Question: I'm developing an application in which I'm parsing 'JSON' data and fixing the result in the listview. In 'JSON' response I'm getting the following response:
'''
{
"searchdata": {
"webresult": [
{
"title": "<b>Android</b>",
"desc": "Discover a new flavor of Jelly Bean <b>Android</b> 4.2 introduces a completely new camera experience, a new form of typing that helps you power ...",
"link": "http://www.android.com/"
},
{
"title": "<b>Android</b> (operating system) - Wikipedia, the free encyclopedia",
"desc": "<b>Android</b> is a Linux -based operating system designed primarily for touchscreen mobile devices such as smartphones and tablet computers. Initially developed by <b>Android</b> ...",
"link": "http://en.wikipedia.org/wiki/Android_(mobile_phone_platform)"
}
]
}
'''
}
In 'title' as you can see tags are coming. I want to make it bold.
Here is what I'm doing for fixing those response in the listview.
'''
try {
HttpClient hClient = new DefaultHttpClient();
HttpGet hGet = new HttpGet("MY API");
ResponseHandler<String> rHandler = new BasicResponseHandler();
data = hClient.execute(hGet, rHandler);
JSONObject rootObj = new JSONObject(data);
JSONObject jSearchData = rootObj.getJSONObject("searchdata");
JSONArray jsonArray = jSearchData.getJSONArray("webresult");
for (int i = 0; i < jsonArray.length(); i++) {
JSONObject objJson = jsonArray.getJSONObject(i);
String title = objJson.getString("title");
String desc = objJson.getString("desc");
String link = objJson.getString("link");
HashMap<String, String> map = new HashMap<String, String>();
map.put("title", title);
map.put("description", desc);
map.put("link", link);
searchList.add(map);
}
} catch (Exception e) {
System.out.println("Exception: " + e);
}
'''
By the above code I'm getting the response and storing them into 'Hashmap'. After that I'm using custom layout for displaying the content. Following code helps me getting the values fixed in the layout.
'''
ListAdapter adapter = new SimpleAdapter(getApplicationContext(),
searchList, R.layout.list_row, new String[] { "title","description", "link" }, new int[] { R.id.title,R.id.desc, R.id.url });
setListAdapter(adapter);
'''
Here, is what it looks like when all things go well.

As you can see the 'html' tags are coming. Can please anyone suggest how to make the text bold inside the 'html' bold tags?
Any help will be appreciated for this.
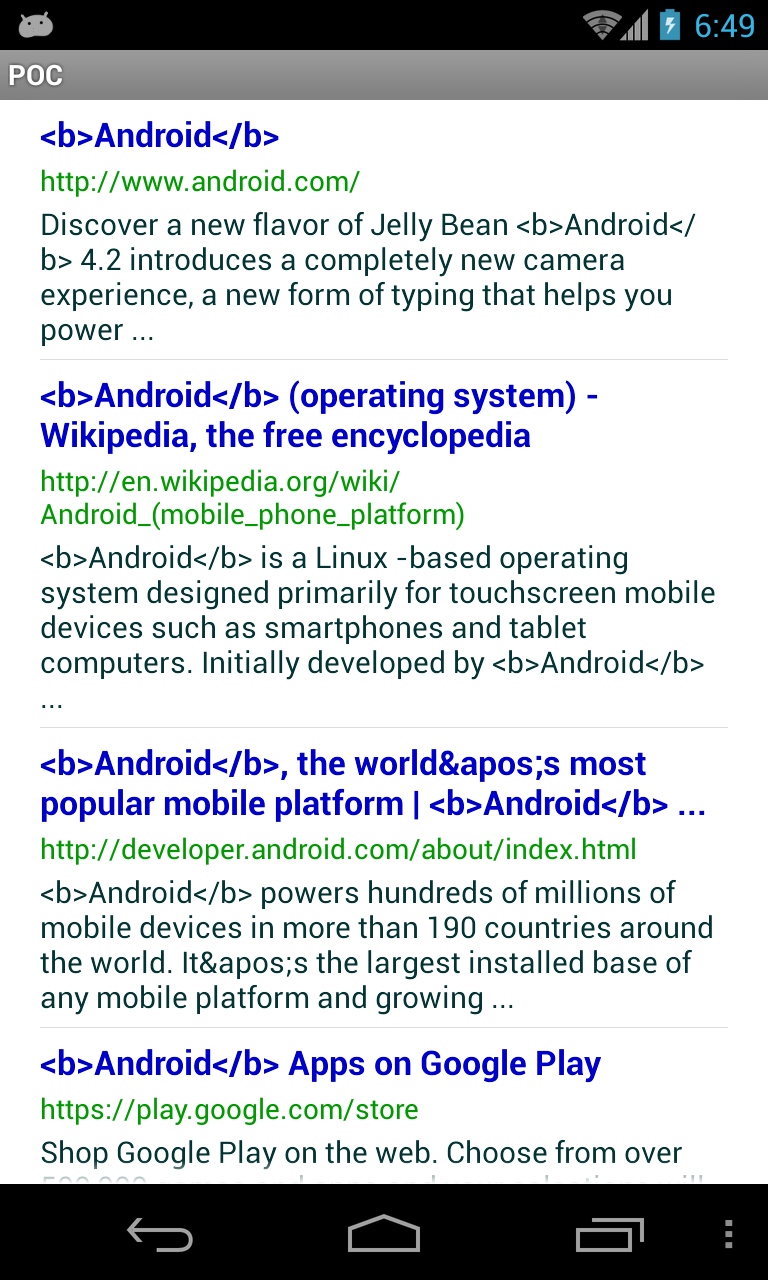
Answer: You can use <URL> and set a 'html' value to the 'TextView' instead of plain text.
'''
SimpleAdapter adapter = new SimpleAdapter(getApplicationContext(), searchList, R.layout.list_row, new String[] { "title","description", "link" }, new int[] { R.id.title,R.id.desc, R.id.url });
SimpleAdapter.ViewBinder binder = new SimpleAdapter.ViewBinder() {
@Override
public boolean setViewValue(View view, Object object, String value) {
if (view instanceof TextView) {
((TextView) view).setText(Html.fromHtml(value));
return true;
}
return false;
}
};
adapter.setViewBinder(binder);
setListAdapter(adapter);
'''